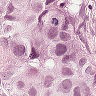
Metastatic tissue present: yes